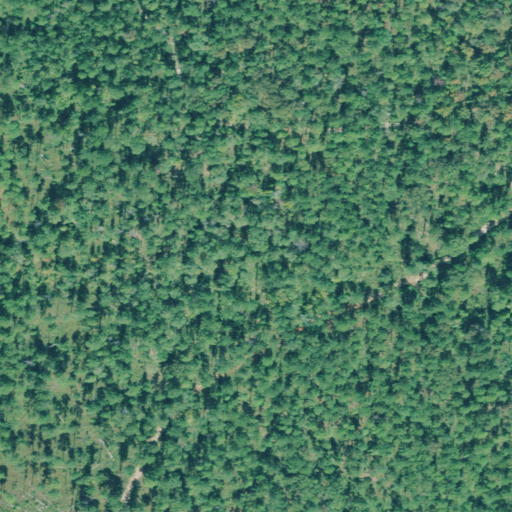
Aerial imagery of mountain in Georgia named Tubbs Hill containing evergreen forest, mixed forest, and deciduous forest